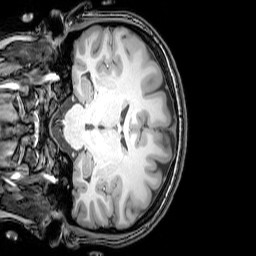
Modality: T1w
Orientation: coronal
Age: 21
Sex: female
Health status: healthy
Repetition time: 0.081 s
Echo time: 0.037 s